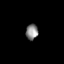
Tissue: lung
Cell type: Others
Senescence score: 0.1636
Nuclear area (px): 189
Mean DAPI intensity: 134.116